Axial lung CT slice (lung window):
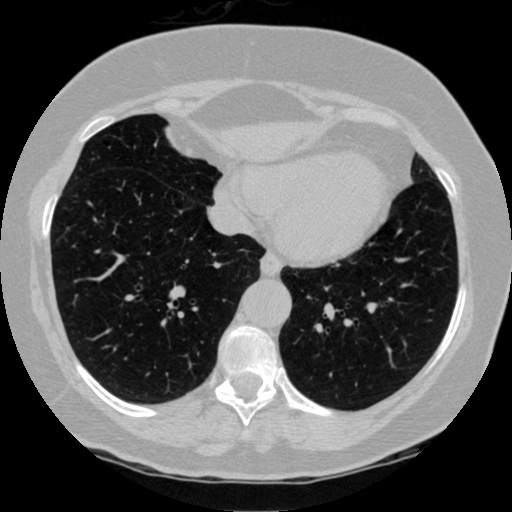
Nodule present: no